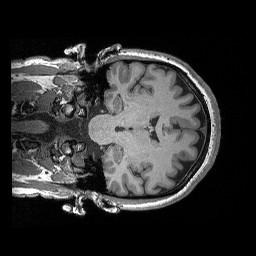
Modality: T1w
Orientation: coronal
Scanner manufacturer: siemens
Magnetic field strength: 3 T
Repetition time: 2.3 s
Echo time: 0.00298 s